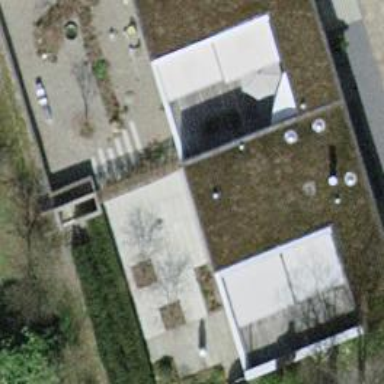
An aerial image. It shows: Building with flat roof.